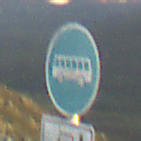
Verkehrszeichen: Busssonderstreifen
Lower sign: MehrspurigeFahrzeugeFrei11
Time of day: SunriseSunset
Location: Outdoor (Nature)
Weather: PartlyCloudy
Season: Summer
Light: Natural